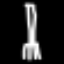
Label: fork